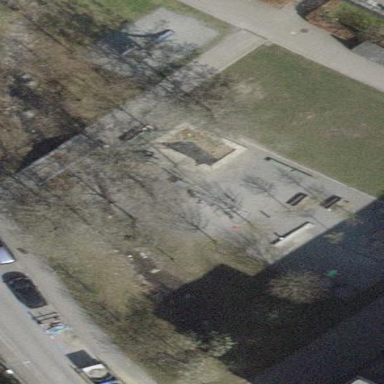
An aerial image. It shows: Playground area for leisure activities on the land.